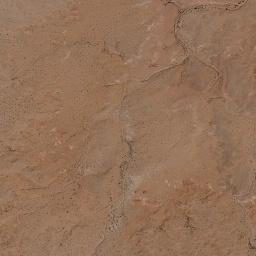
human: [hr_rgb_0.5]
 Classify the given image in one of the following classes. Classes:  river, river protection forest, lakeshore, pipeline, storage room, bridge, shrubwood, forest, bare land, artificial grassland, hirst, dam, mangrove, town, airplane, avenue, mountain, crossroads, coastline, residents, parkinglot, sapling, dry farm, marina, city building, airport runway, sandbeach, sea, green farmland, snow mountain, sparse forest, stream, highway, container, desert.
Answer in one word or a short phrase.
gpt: desert